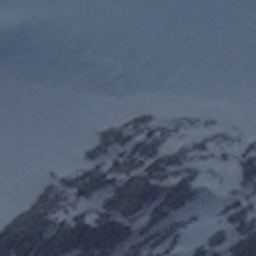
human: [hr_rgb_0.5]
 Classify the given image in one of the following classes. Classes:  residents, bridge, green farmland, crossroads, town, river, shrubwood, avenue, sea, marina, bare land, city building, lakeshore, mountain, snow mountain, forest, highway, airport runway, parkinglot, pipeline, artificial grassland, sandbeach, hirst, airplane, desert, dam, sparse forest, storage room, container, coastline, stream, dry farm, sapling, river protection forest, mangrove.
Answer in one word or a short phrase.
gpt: snow mountain